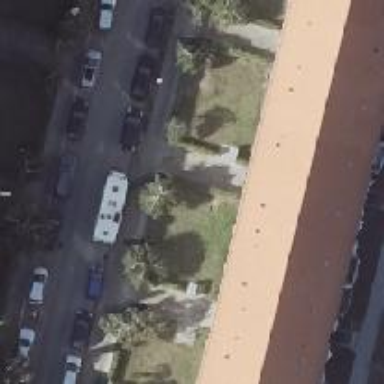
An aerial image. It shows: Hipped roof on residential building.